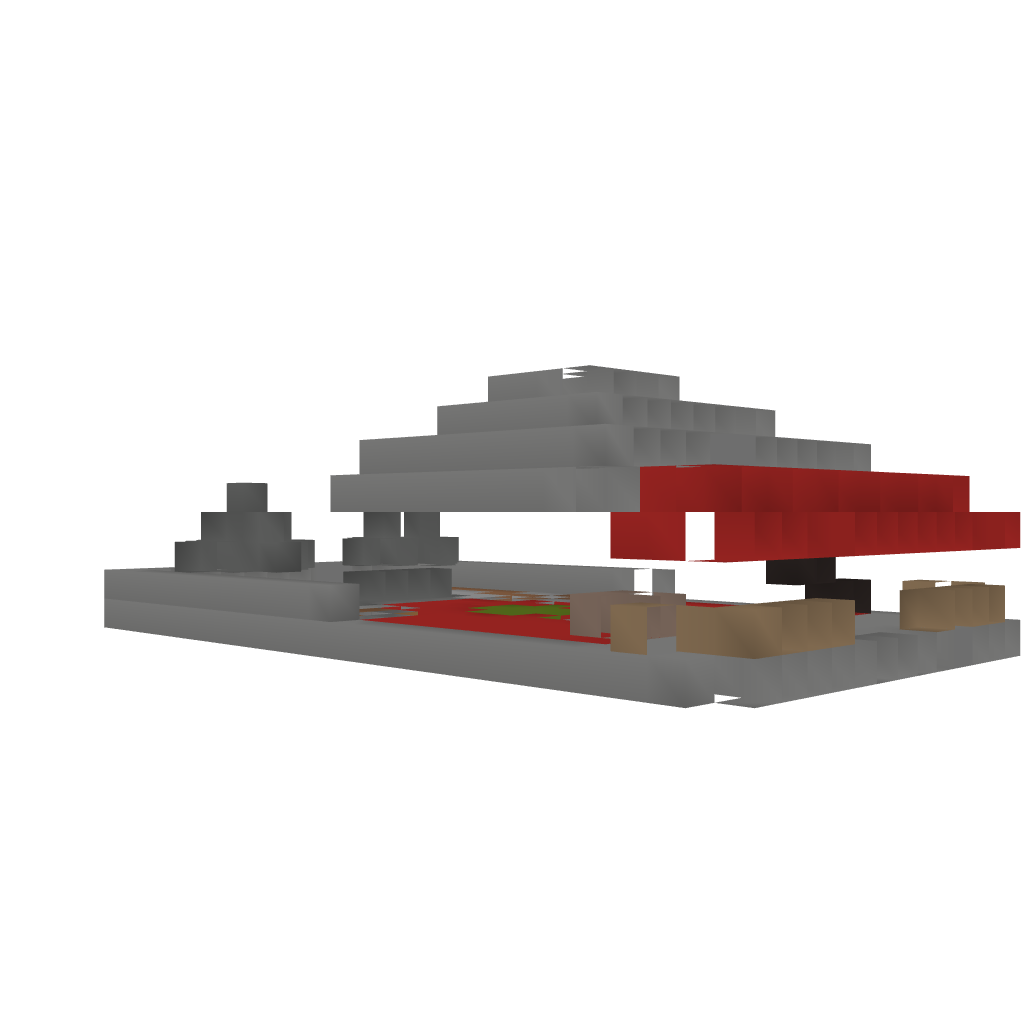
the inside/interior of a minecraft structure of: mansion